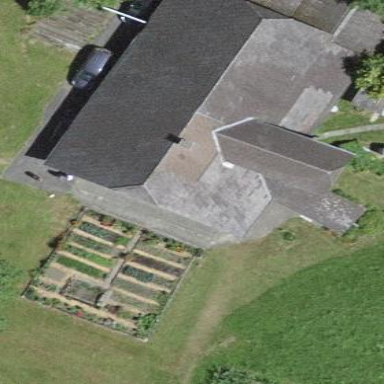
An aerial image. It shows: Farm building.